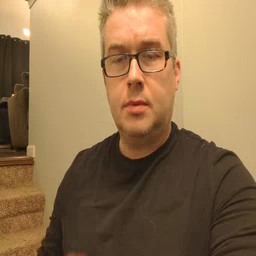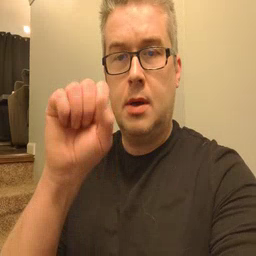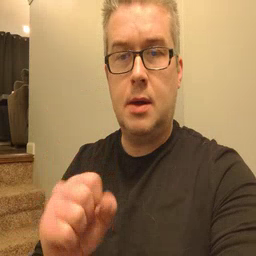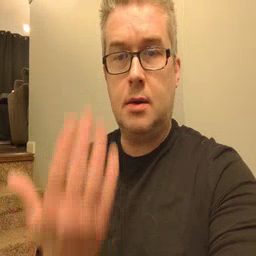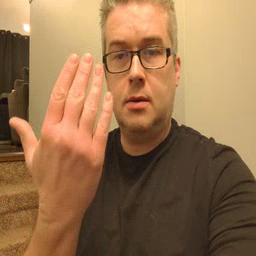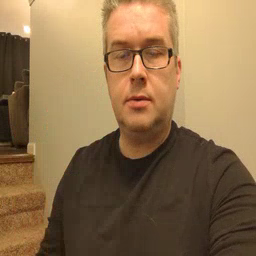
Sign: mitten